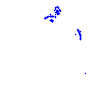
Particle: pion